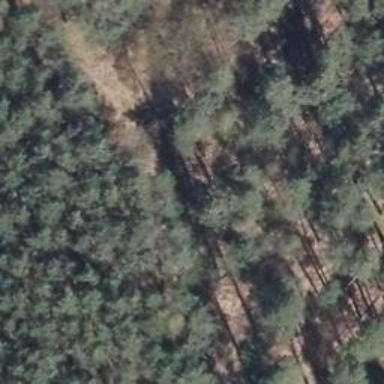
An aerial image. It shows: Hunting stand.